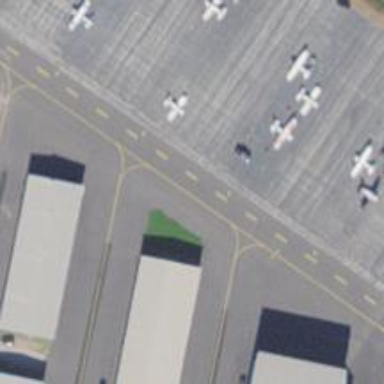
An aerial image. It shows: View of taxiway at the airport.